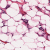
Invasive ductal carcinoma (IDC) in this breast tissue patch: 1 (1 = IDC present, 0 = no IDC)